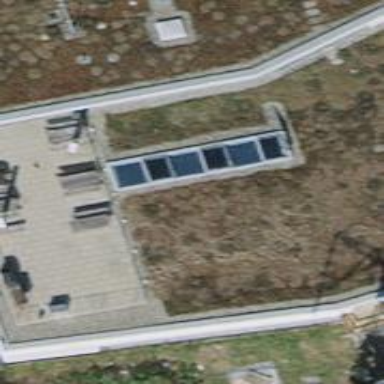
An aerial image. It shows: Commercial office building with flat roof.